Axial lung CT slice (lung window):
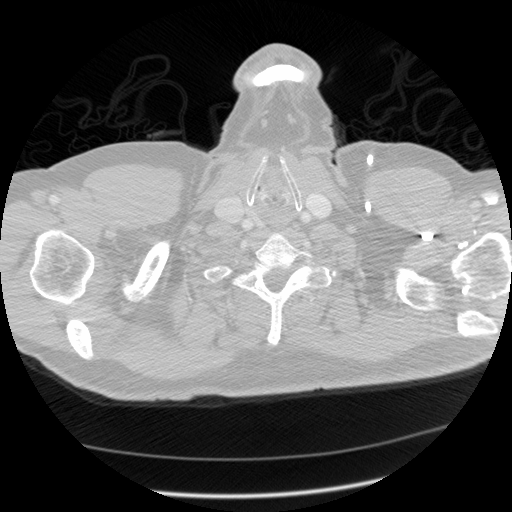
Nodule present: no